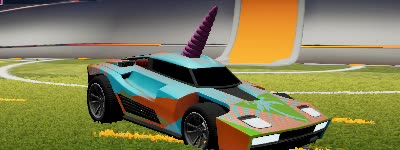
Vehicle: breakout